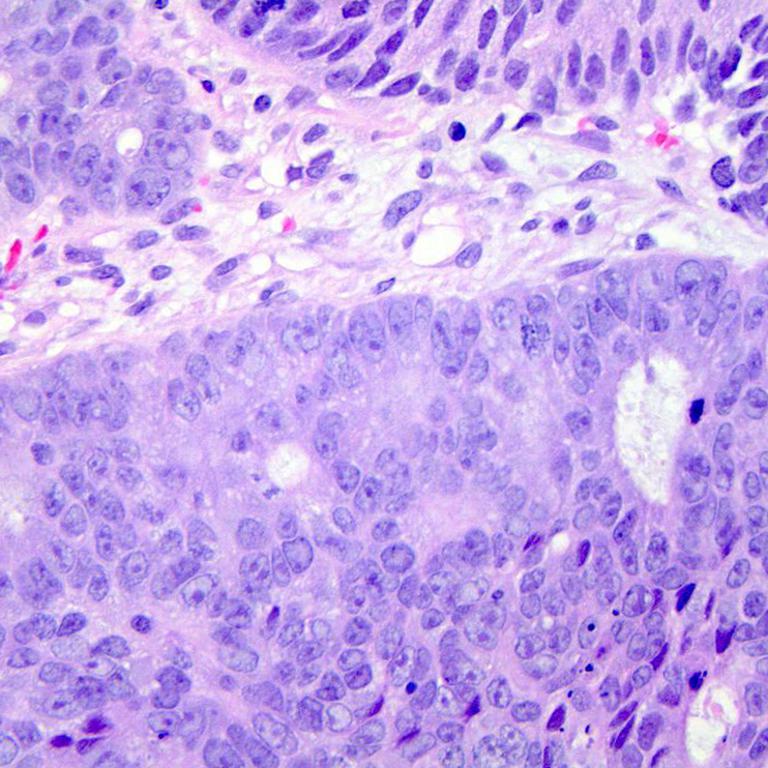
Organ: colon
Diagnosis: adenocarcinomas